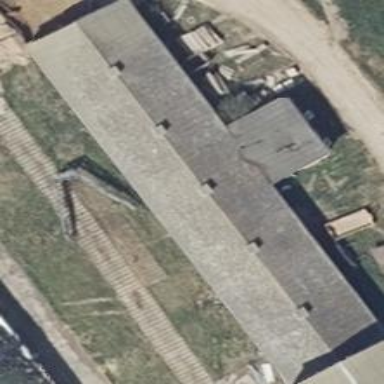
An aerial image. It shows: Farm auxiliary building.